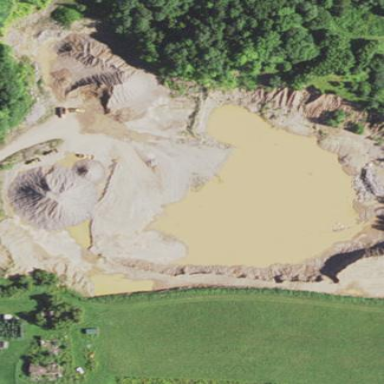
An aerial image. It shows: Quarry area.